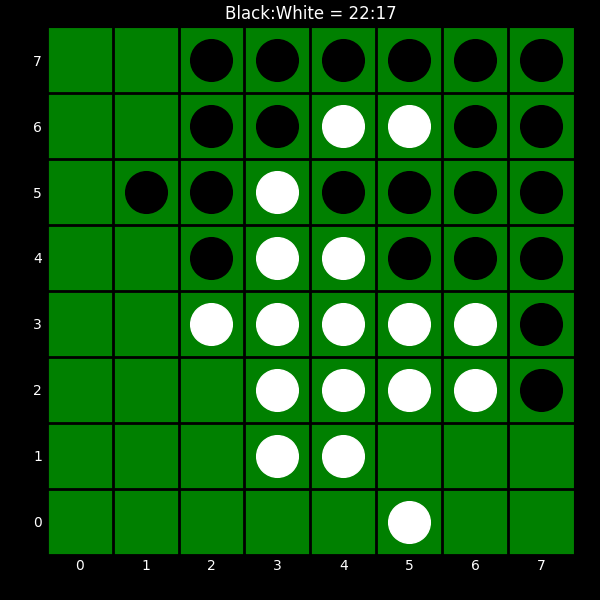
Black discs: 22
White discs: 17